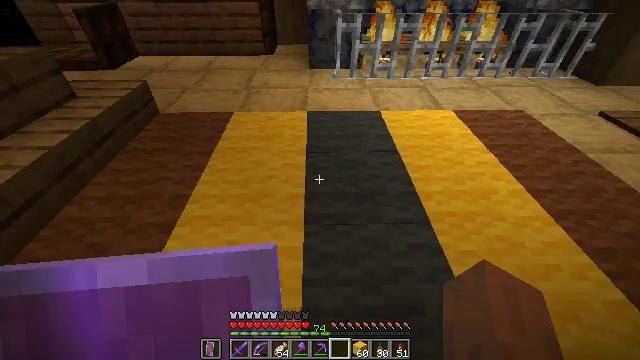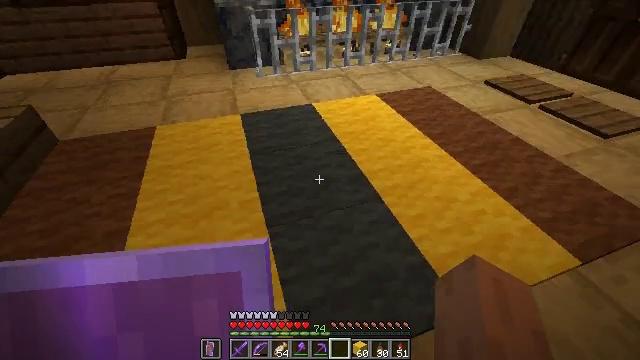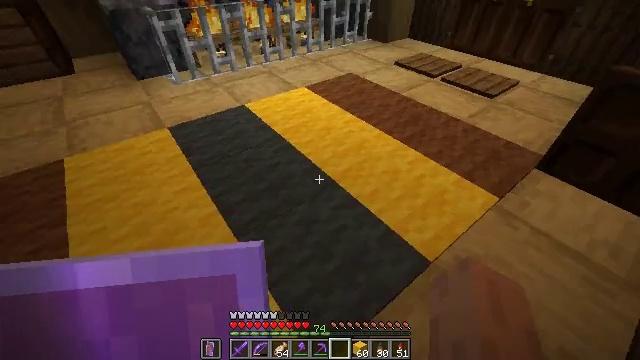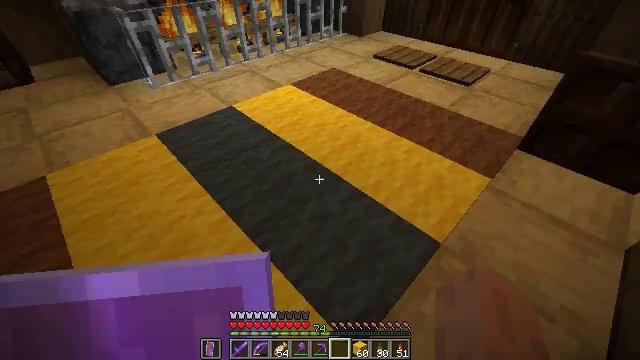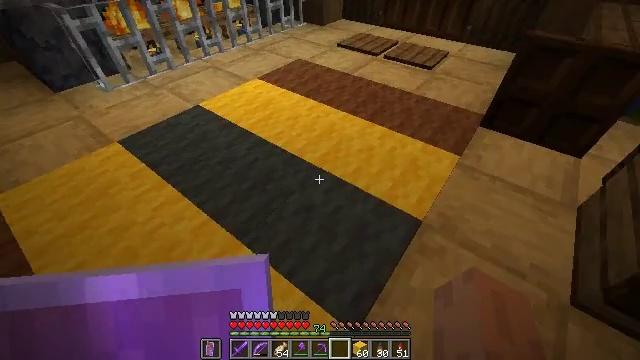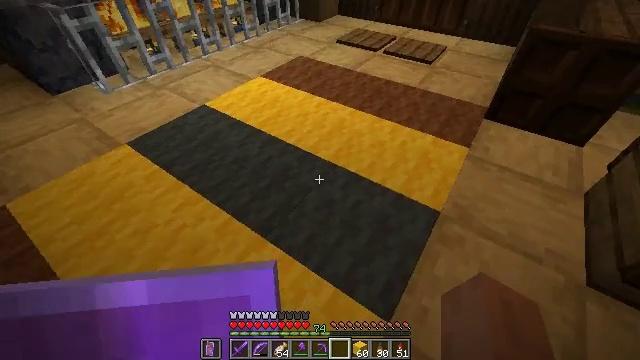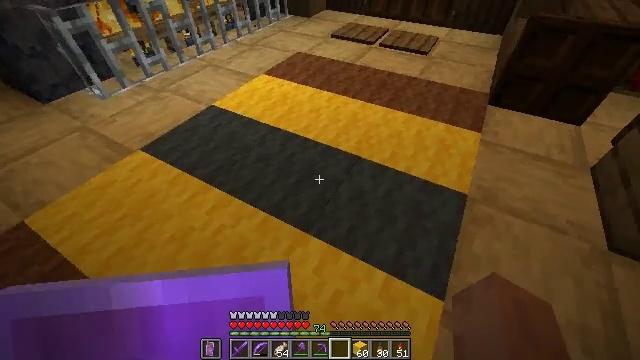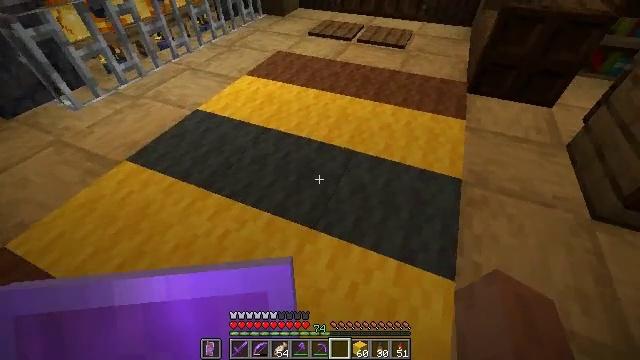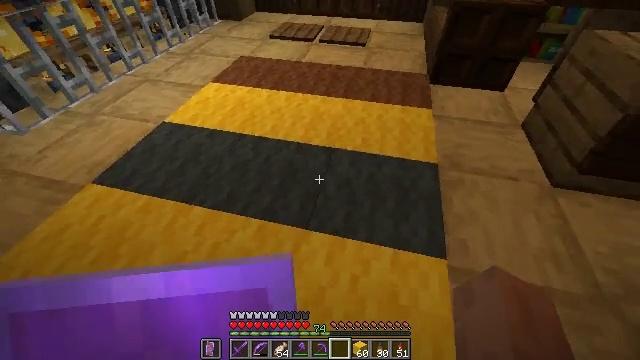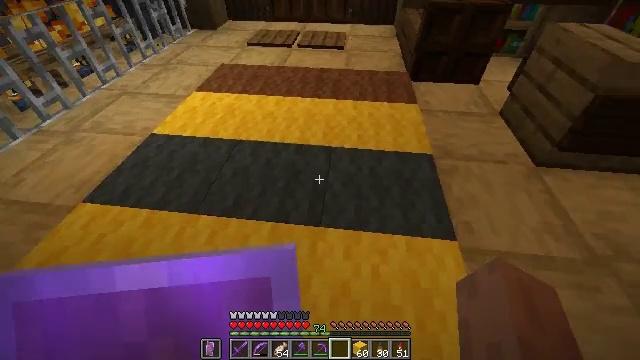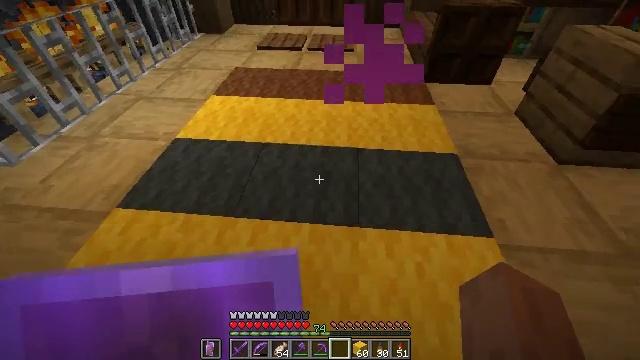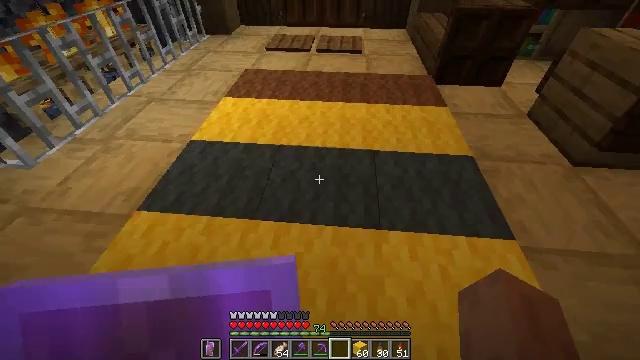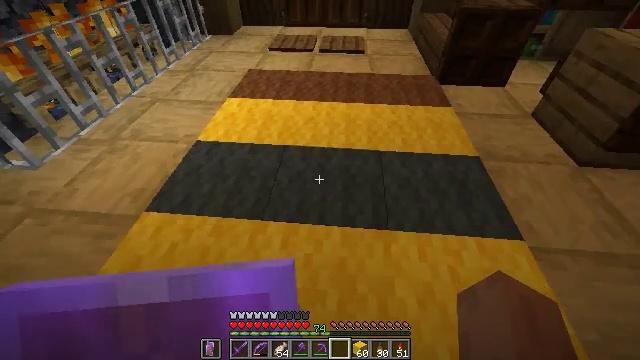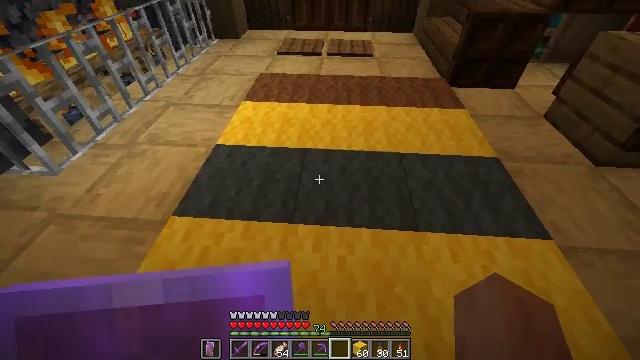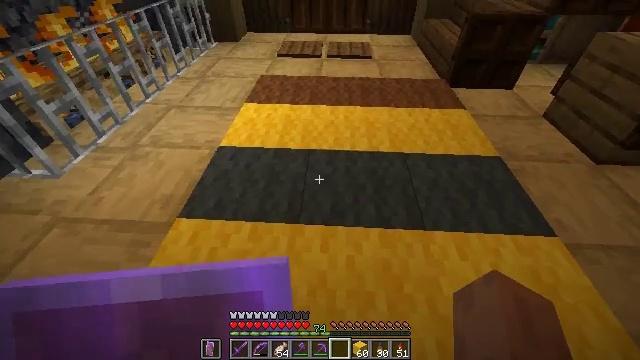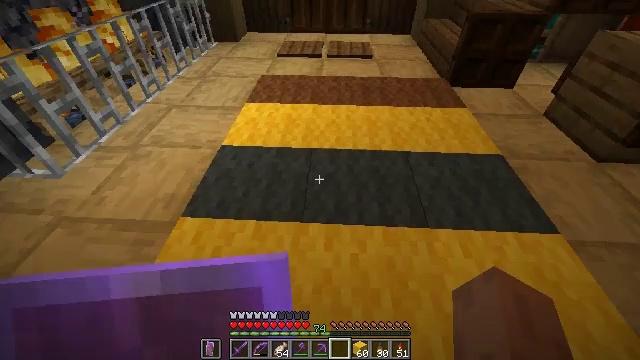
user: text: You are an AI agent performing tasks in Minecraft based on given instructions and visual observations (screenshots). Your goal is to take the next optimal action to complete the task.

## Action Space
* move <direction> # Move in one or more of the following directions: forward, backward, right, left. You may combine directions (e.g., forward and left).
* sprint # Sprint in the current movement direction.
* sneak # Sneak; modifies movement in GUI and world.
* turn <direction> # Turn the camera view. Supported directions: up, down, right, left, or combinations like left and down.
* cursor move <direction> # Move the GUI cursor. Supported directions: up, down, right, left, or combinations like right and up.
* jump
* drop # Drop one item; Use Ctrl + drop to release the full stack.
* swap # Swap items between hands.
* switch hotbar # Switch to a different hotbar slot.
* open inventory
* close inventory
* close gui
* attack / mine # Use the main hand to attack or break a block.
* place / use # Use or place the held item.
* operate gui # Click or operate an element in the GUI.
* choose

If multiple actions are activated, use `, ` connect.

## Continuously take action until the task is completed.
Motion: motion action
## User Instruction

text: Destroy the gray carpet to gather it.
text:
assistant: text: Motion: move left, turn right
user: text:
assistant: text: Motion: move left, turn right and down
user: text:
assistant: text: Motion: move left, turn right
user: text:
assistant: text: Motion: move left, turn right and down
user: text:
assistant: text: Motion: move left, turn right
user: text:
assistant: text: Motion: move left, turn right
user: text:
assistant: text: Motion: move left, turn right
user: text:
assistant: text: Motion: move left, turn right
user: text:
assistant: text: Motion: move left, turn right and up
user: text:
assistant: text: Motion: move left, turn right
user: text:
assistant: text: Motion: move left
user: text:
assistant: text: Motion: move left
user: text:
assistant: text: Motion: turn right
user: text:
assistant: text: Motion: no_op
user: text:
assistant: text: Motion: no_op
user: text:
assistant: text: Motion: no_op
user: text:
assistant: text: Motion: no_op
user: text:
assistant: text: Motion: no_op
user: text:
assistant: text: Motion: no_op
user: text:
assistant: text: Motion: no_op
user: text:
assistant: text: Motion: no_op
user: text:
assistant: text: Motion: move right
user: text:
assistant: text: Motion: move right
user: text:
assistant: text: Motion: move right
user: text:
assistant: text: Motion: move right, turn left
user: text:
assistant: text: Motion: turn left
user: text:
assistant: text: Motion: turn left
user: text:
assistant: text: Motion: turn left
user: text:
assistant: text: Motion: turn left
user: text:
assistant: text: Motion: turn left